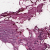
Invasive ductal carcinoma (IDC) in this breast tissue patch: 0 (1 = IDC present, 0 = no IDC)